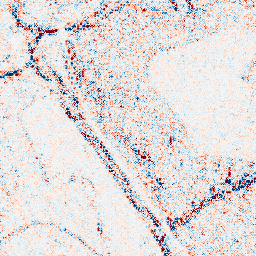
Category: wavelet
Decomposition family: wavelet_reverse_biorthogonal
Decomposition parameters: wavelet: rbio3.5
level: 1
Upsampling method: quintic
Upsampling parameters: scale: 2
Upsampling scale: 2